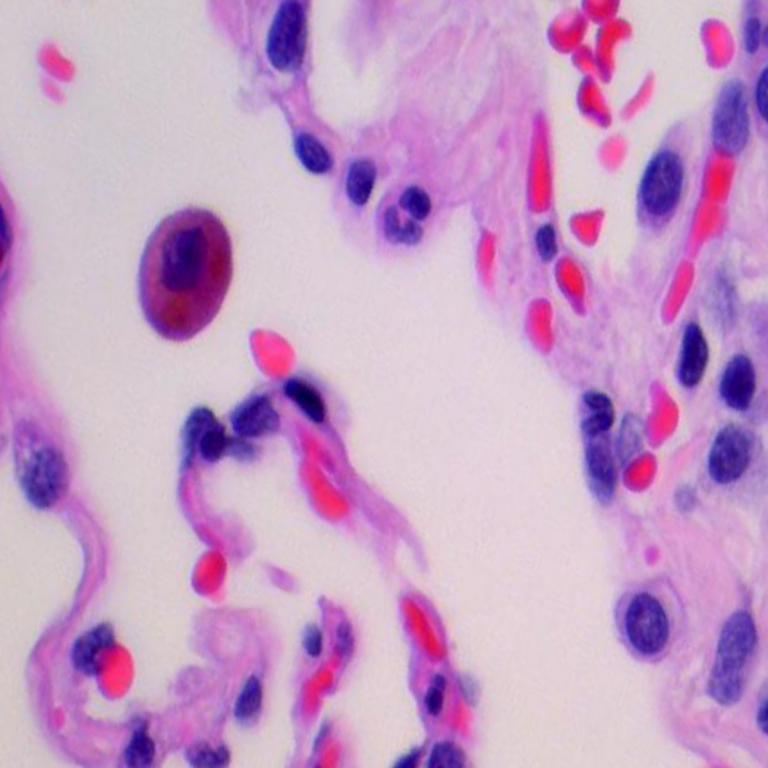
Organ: lung
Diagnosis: benign